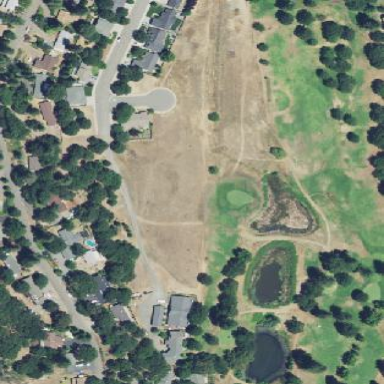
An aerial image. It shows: Golf course surrounded by greenery.